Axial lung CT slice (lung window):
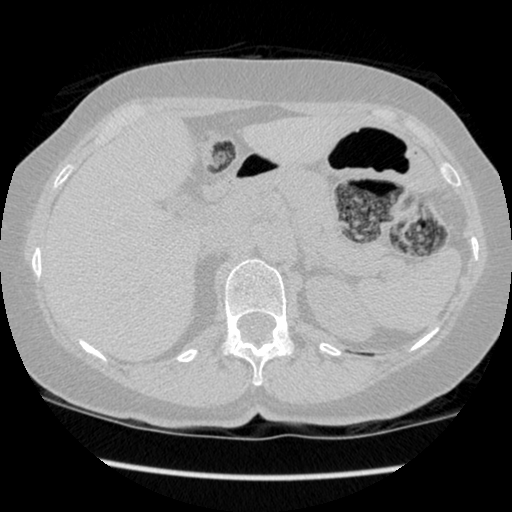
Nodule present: no